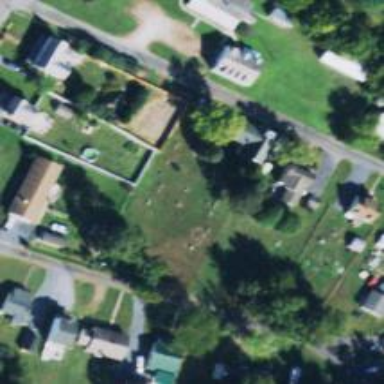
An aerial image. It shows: Grave yard.